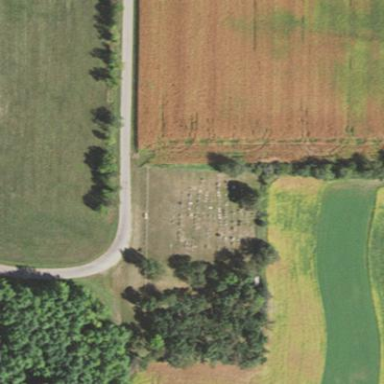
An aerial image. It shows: Cemetery.